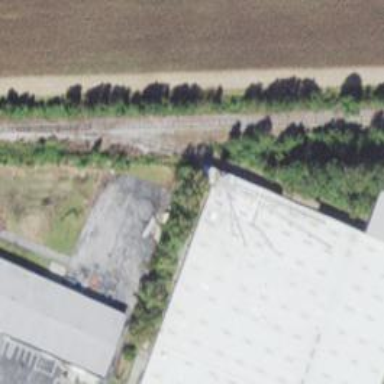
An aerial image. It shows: Rail spur service.